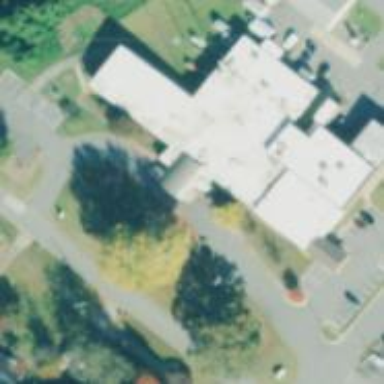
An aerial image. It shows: Hospital building.